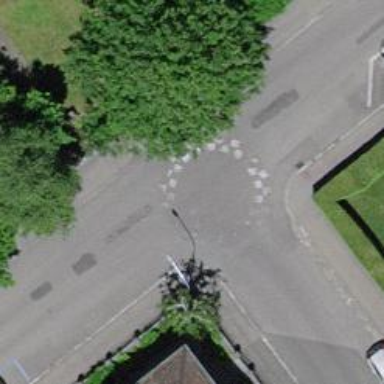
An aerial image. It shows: Traffic calming table.